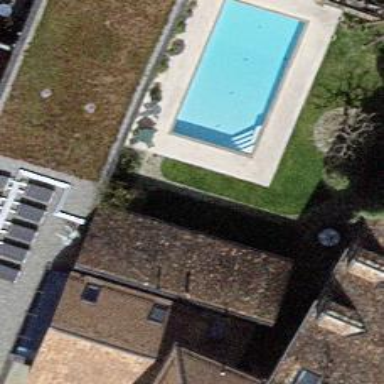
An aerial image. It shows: Swimming pool located in leisure land.